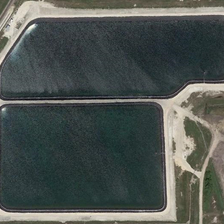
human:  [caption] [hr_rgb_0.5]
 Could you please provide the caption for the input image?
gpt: there are two roads around the pond .

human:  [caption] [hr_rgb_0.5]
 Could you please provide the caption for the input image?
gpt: there are two ponds on the land .

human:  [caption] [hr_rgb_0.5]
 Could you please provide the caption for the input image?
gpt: there are two roads around the pond .

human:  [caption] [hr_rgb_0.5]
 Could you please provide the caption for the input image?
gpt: there are two ponds on the land .

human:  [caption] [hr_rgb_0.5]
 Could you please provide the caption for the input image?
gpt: there are two ponds on the land .